Question: I'm using the action bar with search bar too, and I need to use the ActionBar ico like a Back button:

But I'm using the navigation drawer too... How can I dismiss/hide/disable the Navigation Drawer menu to use the back button?
My ActionBar code:
'''
@Override
public boolean onCreateOptionsMenu(Menu menu){
MenuInflater inflater = getMenuInflater();
inflater.inflate(R.menu.main, menu);
this.getSupportActionBar().setDisplayShowCustomEnabled(true);
this.getSupportActionBar().setDisplayShowTitleEnabled(false);
this.getSupportActionBar().setDisplayHomeAsUpEnabled(true);
this.getSupportActionBar().setHomeButtonEnabled(true);
LayoutInflater inflator = (LayoutInflater) this.getSystemService(Context.LAYOUT_INFLATER_SERVICE);
View v;
if(!searchView){
v = inflator.inflate(R.layout.action_textview, null);
((TextView) v.findViewById(R.id.titleText)).setText(actionTitle);
menu.getItem(0).setVisible(true);
menu.getItem(2).setVisible(true);
mainMenu = menu;
}else{
v = inflator.inflate(R.layout.action_searchview, null);
actionSearch = (EditText) v.findViewById(R.id.searchText);
actionSearch.setOnEditorActionListener(new OnEditorActionListener() {
@Override
public boolean onEditorAction(TextView view, int actionId, KeyEvent event) {
int result = actionId & EditorInfo.IME_MASK_ACTION;
switch(result) {
case EditorInfo.IME_ACTION_DONE:
case EditorInfo.IME_ACTION_NEXT:
case EditorInfo.IME_ACTION_GO:
case 0:
((InputMethodManager)getSystemService(INPUT_METHOD_SERVICE)).hideSoftInputFromWindow(actionSearch.getWindowToken(), 0);
String temp = actionSearch.getText().toString();
searchFor(temp);
break;
}
return true;
}
});
actionSearch.requestFocus();
menu.getItem(0).setVisible(false);
menu.getItem(2).setVisible(false);
}
this.getSupportActionBar().setCustomView(v);
return super.onCreateOptionsMenu(menu);
}
'''
Code help:
1. My Title its a custom view with only a TextView, to customize the font color and size; (action_textview)
2. My SearchBar use a custom view with only a EditText; (action_searchview)
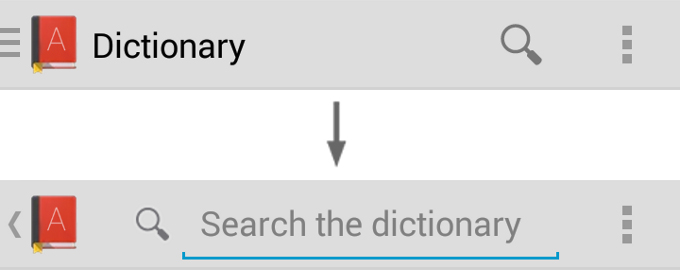
Answer: From 'ActionBarDrawerToggle' you can use the method 'setDrawerIndicatorEnabled(Boolean enable)'. Alternatively, you can set the 'ActionBar' Display options. Specifically the flag 'DISPLAY_HOME_AS_UP'. <URL>
Then handle the click event as usual.